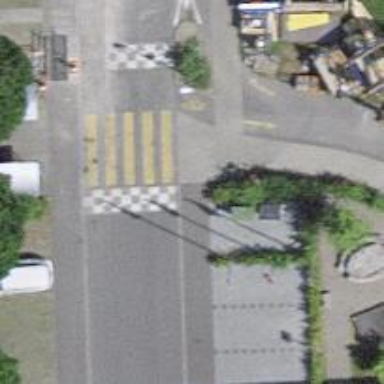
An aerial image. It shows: Kerb serving as barrier.